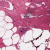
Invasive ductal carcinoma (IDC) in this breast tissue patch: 0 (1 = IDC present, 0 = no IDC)